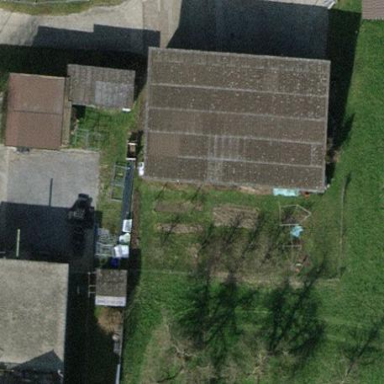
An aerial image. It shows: Barn.